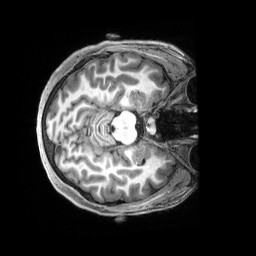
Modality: T1w
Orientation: axial
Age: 20
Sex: female
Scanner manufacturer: siemens
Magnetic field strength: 3 T
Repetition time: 2.5 s
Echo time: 0.00222 s